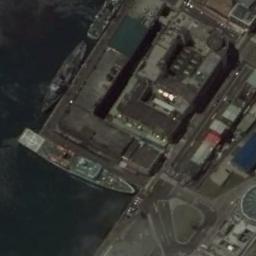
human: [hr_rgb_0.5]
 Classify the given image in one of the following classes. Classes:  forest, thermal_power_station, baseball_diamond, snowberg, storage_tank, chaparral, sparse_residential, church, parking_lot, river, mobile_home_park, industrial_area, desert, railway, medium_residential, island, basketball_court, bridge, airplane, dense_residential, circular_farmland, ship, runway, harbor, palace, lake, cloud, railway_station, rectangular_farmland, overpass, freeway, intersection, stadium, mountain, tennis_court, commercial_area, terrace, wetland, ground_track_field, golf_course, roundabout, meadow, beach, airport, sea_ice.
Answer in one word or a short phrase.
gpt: ship